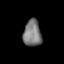
Tissue: lung
Cell type: Endothelial cells
Senescence score: 0.5562
Nuclear area (px): 465
Mean DAPI intensity: 122.763